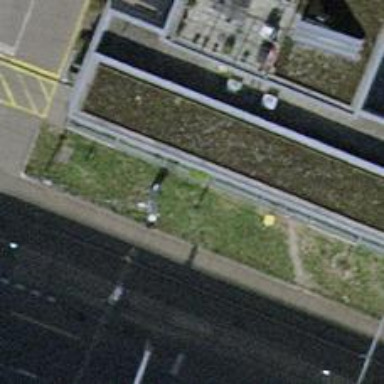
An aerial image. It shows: Post box.